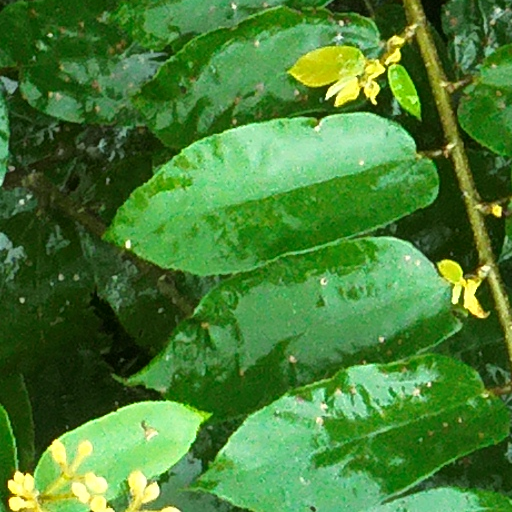
Species: Luehea seemannii
GBIF accepted scientific name: Luehea seemannii
Crown area (m\u00b2): 117.429